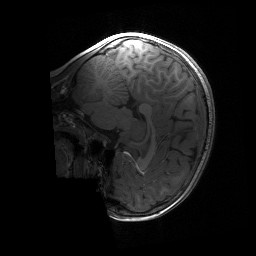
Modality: T1w
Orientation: sagittal
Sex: male
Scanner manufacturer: siemens
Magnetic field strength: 3 T
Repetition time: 1.9 s
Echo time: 0.00243 s